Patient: sex M, age 34
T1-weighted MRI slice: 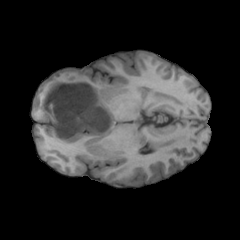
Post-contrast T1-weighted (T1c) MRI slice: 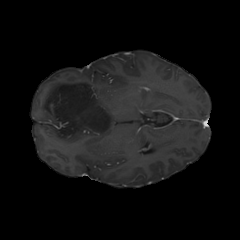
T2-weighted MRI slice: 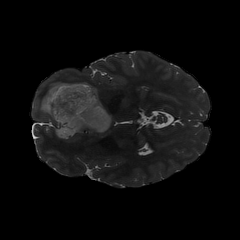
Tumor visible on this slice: yes
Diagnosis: Astrocytoma, IDH-mutant
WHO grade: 2